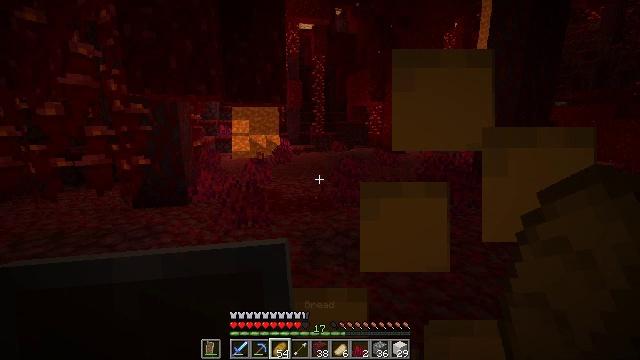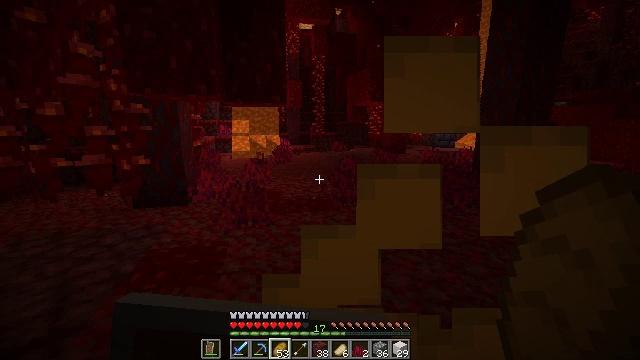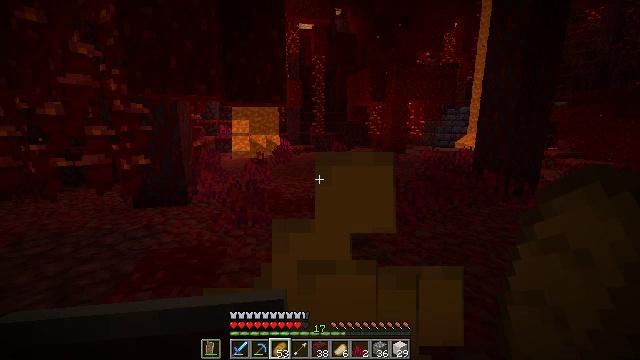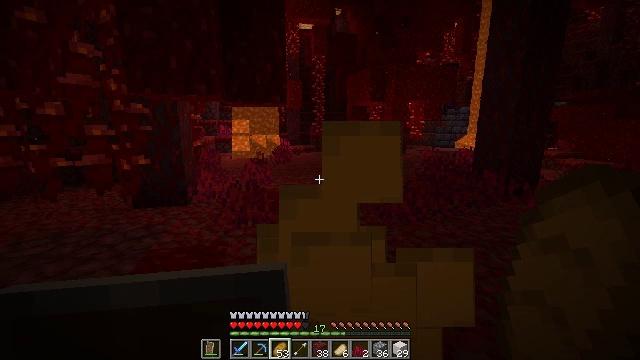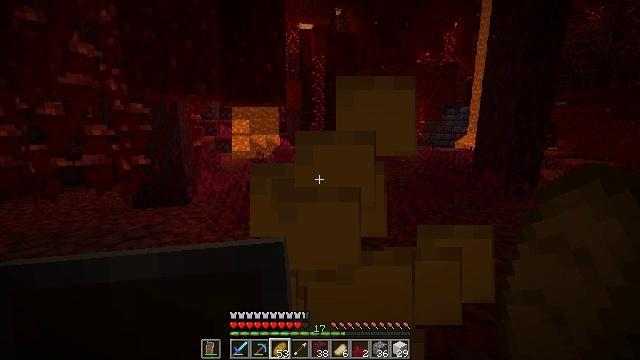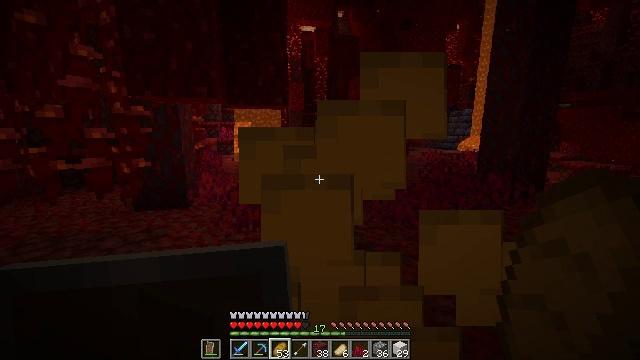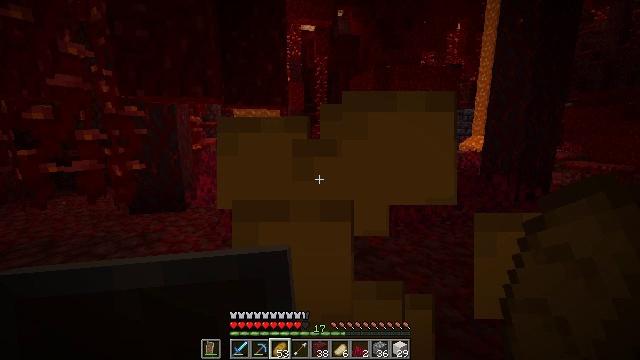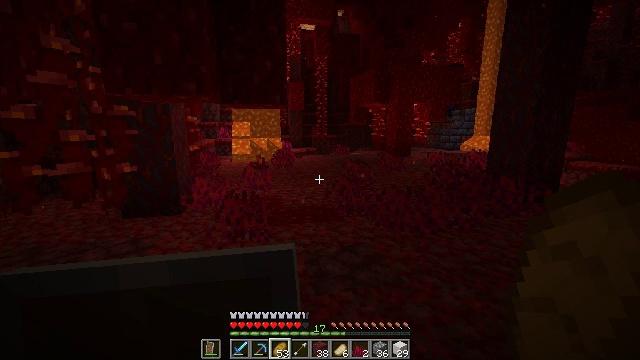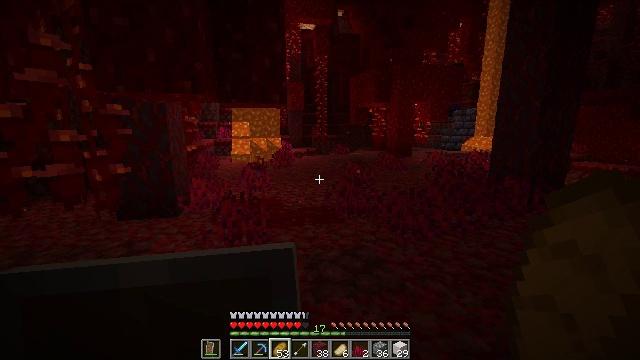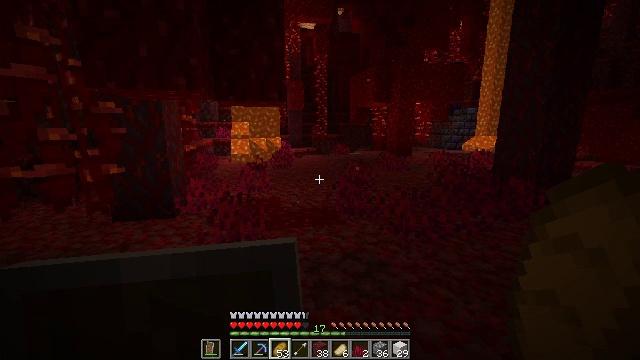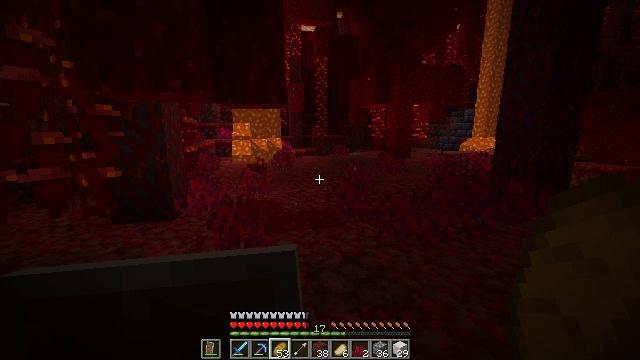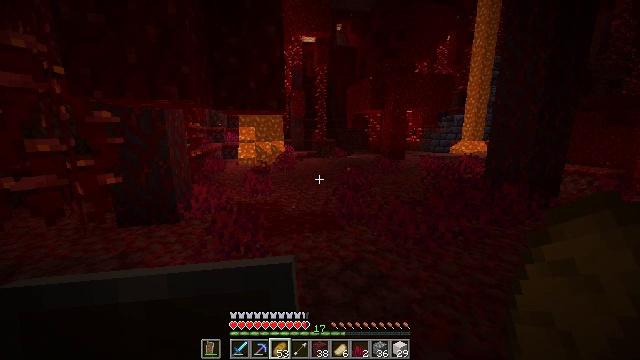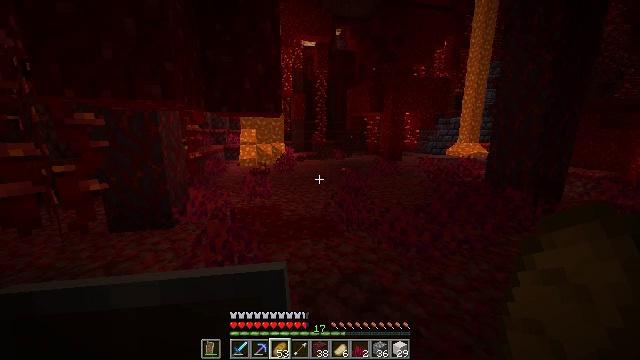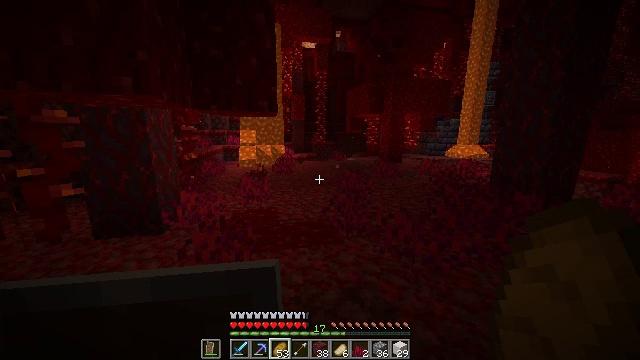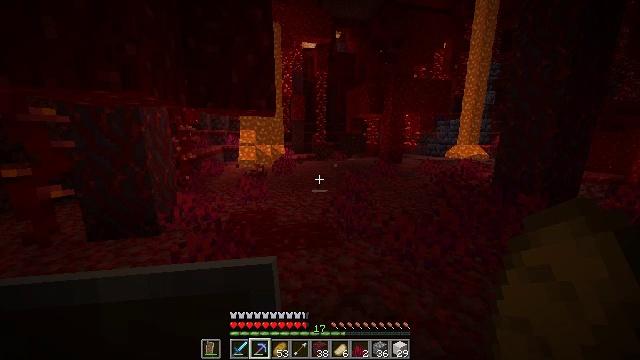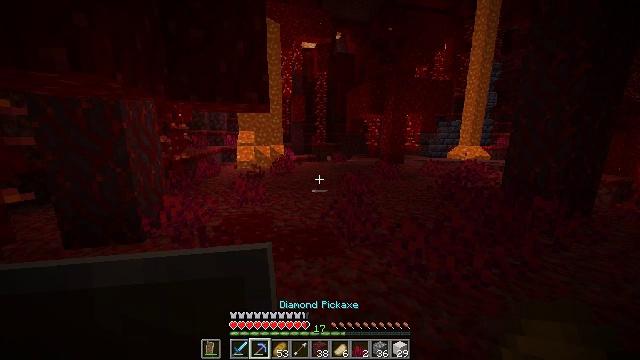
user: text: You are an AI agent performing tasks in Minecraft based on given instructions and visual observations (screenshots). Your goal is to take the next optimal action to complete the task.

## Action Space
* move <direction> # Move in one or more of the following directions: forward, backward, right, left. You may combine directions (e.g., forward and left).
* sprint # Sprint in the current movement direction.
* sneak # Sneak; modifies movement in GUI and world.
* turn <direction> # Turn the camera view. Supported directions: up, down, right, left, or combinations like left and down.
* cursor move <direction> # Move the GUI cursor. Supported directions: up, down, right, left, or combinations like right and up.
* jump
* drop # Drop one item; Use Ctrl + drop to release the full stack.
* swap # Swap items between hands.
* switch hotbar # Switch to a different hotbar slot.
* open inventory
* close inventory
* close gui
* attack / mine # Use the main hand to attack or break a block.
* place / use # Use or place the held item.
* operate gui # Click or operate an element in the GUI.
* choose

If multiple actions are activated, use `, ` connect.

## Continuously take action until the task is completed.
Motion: motion action
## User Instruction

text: Attack the ground to get crimson roots.
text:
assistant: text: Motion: use / place
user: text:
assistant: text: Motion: use / place
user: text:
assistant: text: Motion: use / place
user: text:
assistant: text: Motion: use / place
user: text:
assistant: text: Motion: move forward
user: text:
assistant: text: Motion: move forward
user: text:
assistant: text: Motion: move forward
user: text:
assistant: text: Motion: no_op
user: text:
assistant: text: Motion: move forward
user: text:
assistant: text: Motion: move forward
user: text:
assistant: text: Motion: move forward
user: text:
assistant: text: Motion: move forward
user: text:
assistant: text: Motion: move forward
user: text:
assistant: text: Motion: move forward, switch to hotbar 2
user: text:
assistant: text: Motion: move forward, switch to hotbar 2
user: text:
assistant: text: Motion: move forward, turn up
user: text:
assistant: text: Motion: move forward, turn right
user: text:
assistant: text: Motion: move forward, turn right, switch to hotbar 1
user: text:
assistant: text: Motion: move forward, turn right and down, switch to hotbar 1
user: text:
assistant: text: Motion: move forward, turn right, switch to hotbar 1
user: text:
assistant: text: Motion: move forward, turn right
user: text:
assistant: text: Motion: move forward
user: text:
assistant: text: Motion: move forward
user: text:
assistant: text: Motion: move forward, jump
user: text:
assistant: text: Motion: move forward, jump
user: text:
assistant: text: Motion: move forward, jump
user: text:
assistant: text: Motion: move forward, turn down, jump
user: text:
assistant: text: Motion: move forward, turn right and down, jump
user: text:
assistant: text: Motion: move forward, turn right, jump
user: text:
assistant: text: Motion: move forward, jump